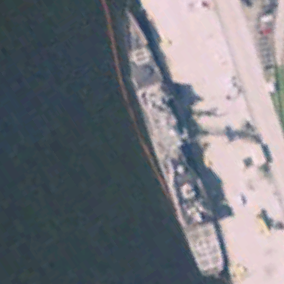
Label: cruiser